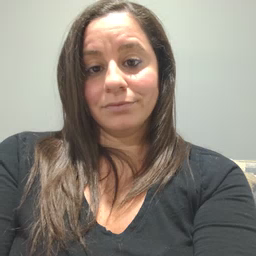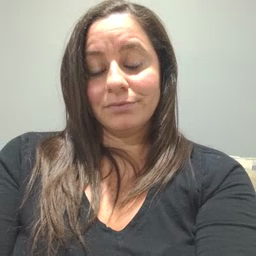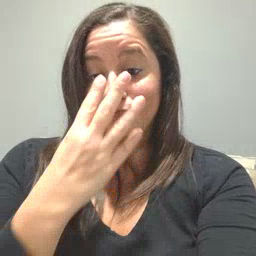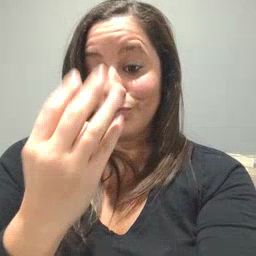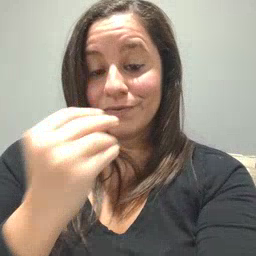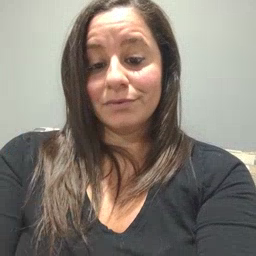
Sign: wolf